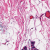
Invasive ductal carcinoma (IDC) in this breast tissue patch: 0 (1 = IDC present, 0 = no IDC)